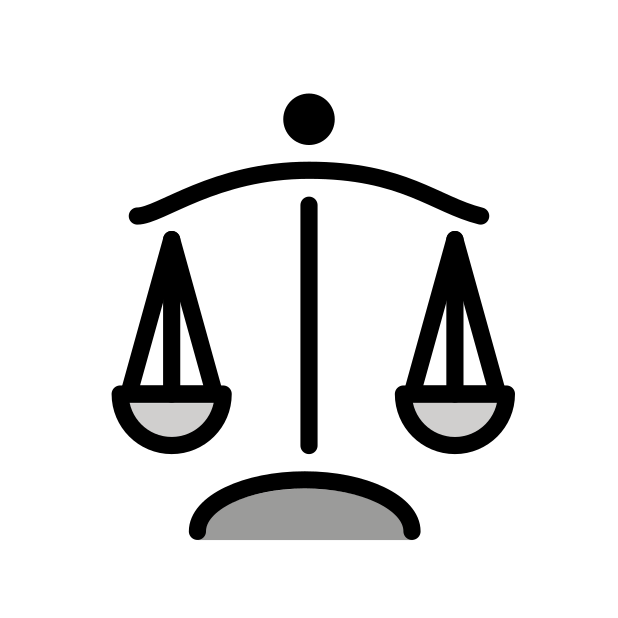
balance scale